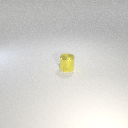
small yellow metal cylinder